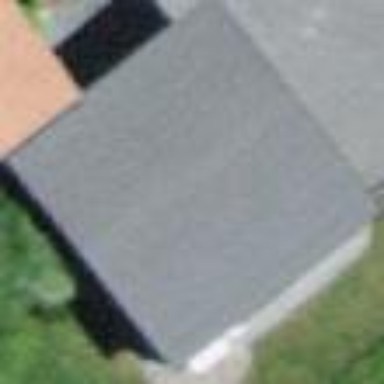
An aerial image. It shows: Garage.